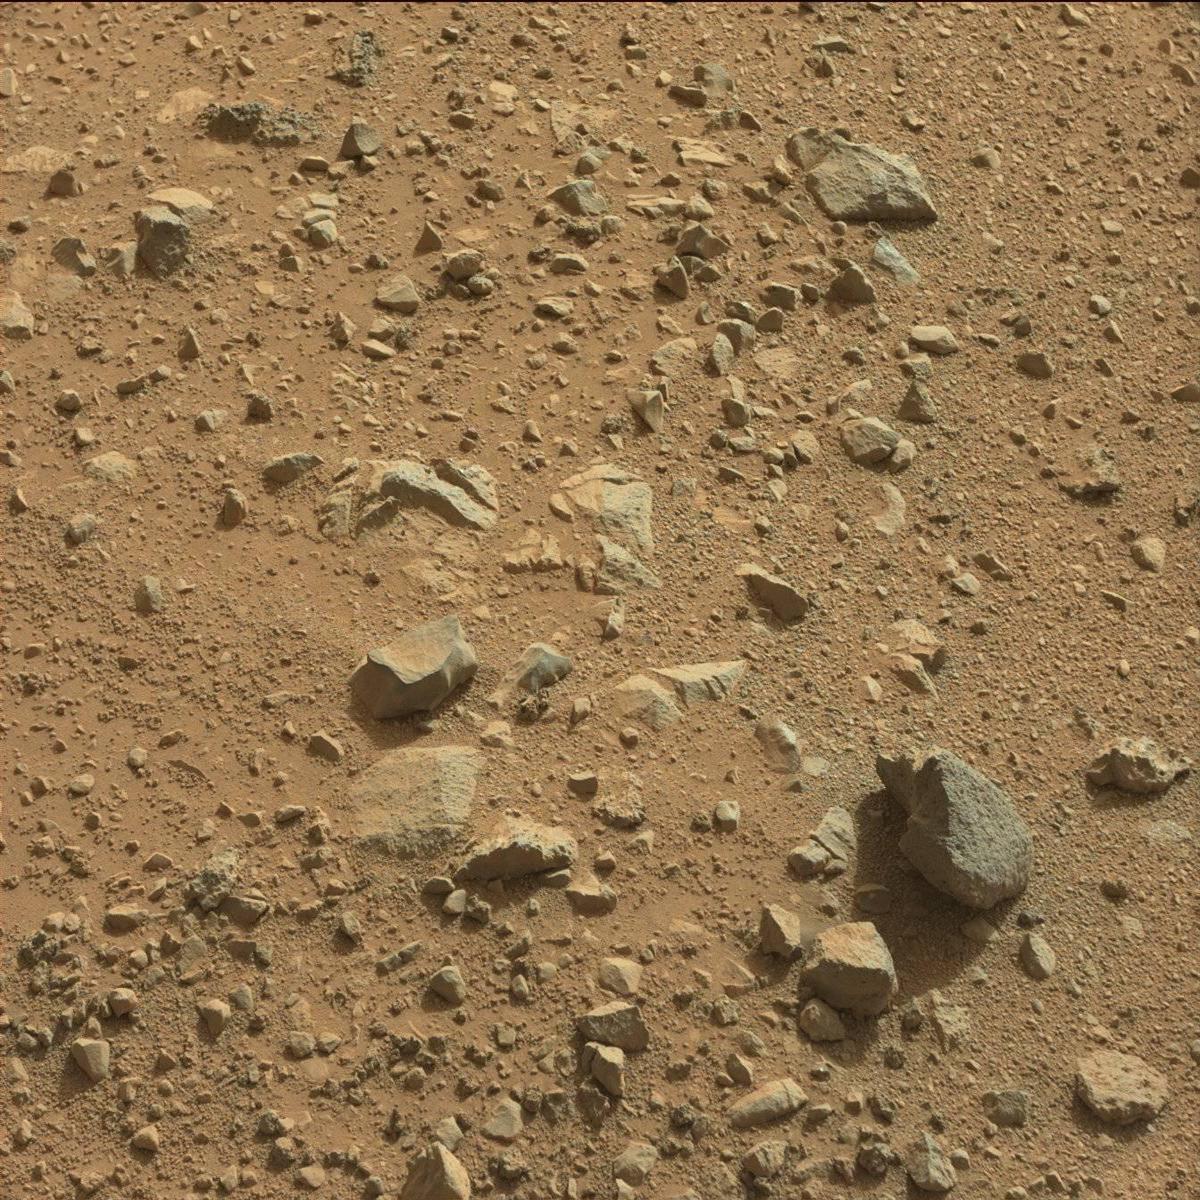
Terrain classes present: Bedrock, Rock, Sand / Soil